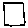
Label: square